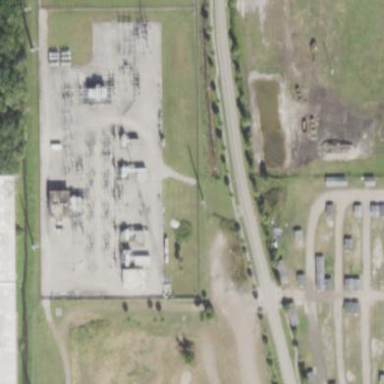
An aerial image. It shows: Power substation with transmission level designation. It is enclosed by fence.